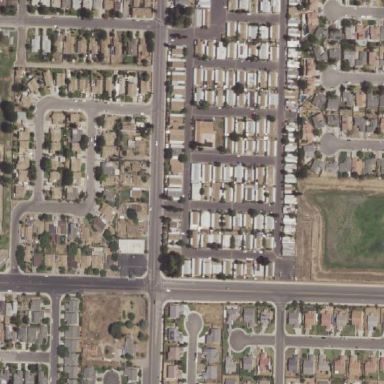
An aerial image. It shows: Residential area designated as trailer park.